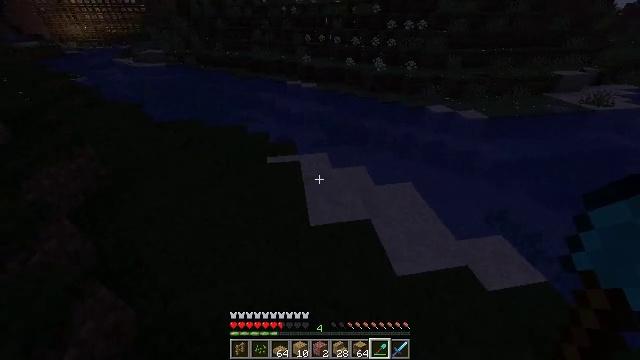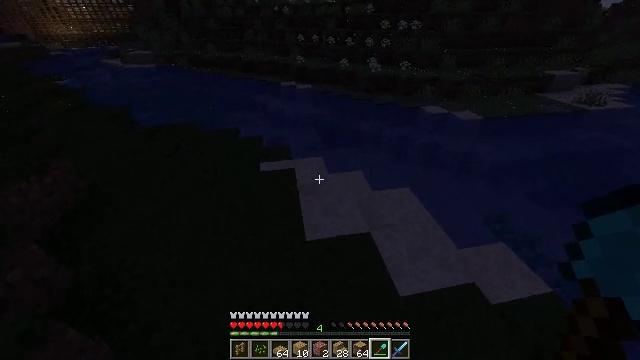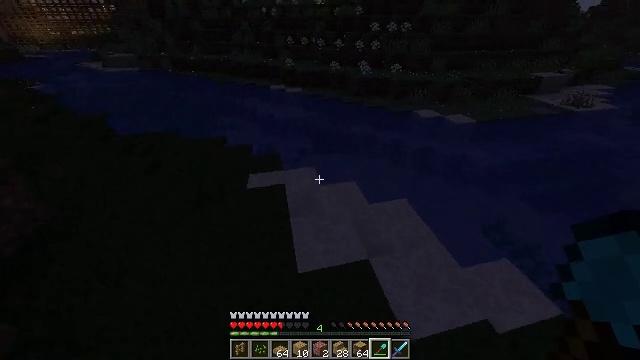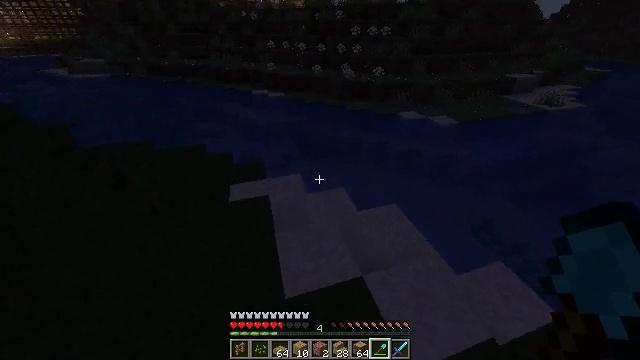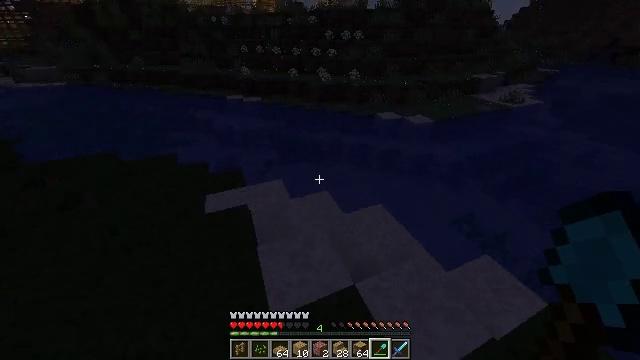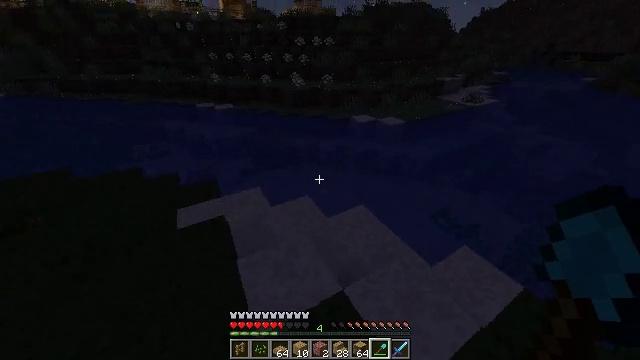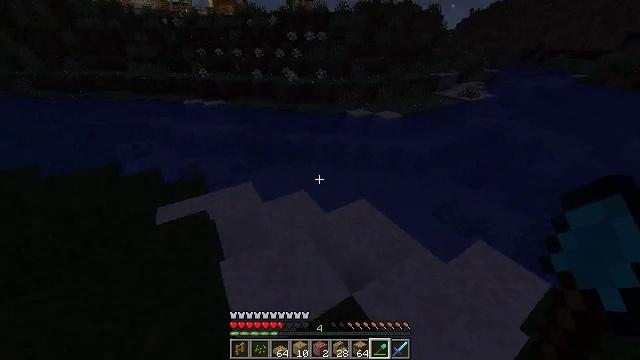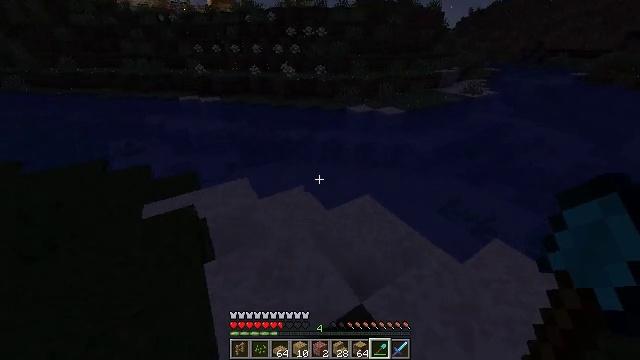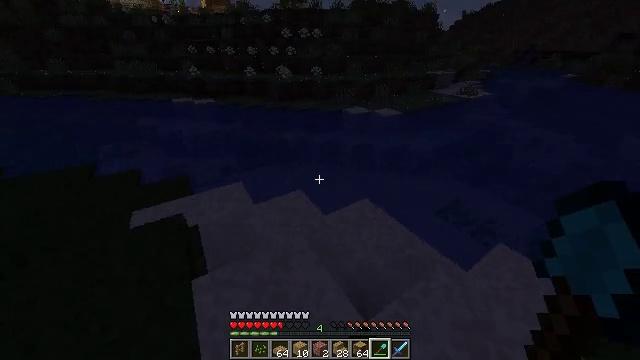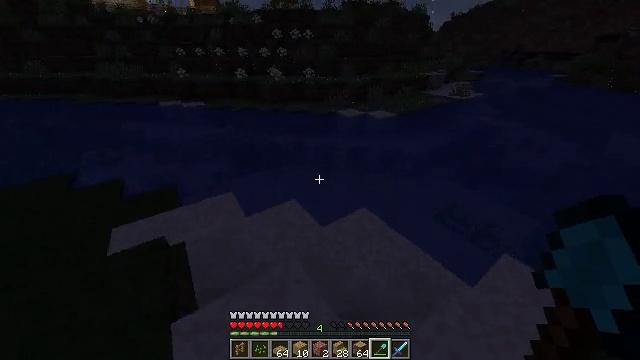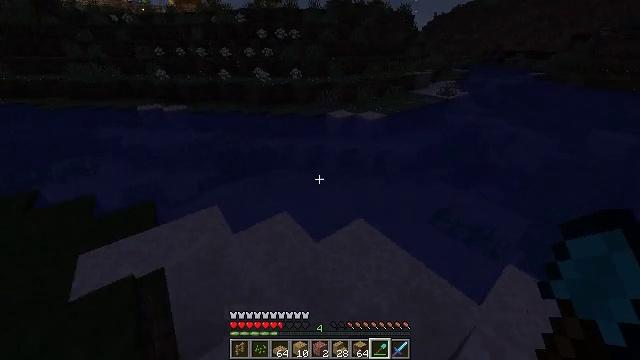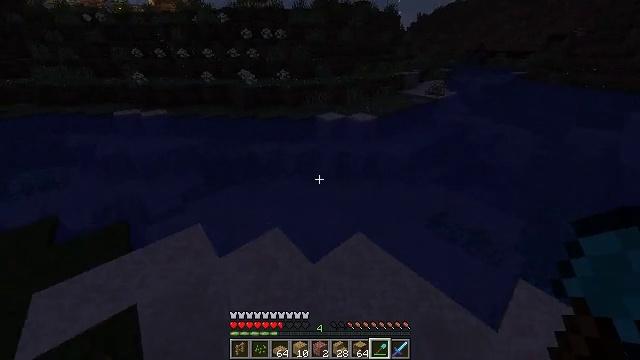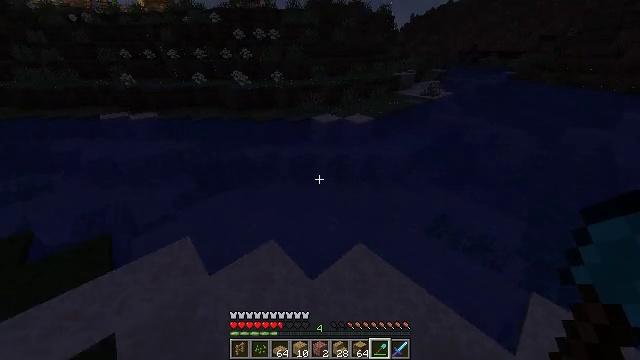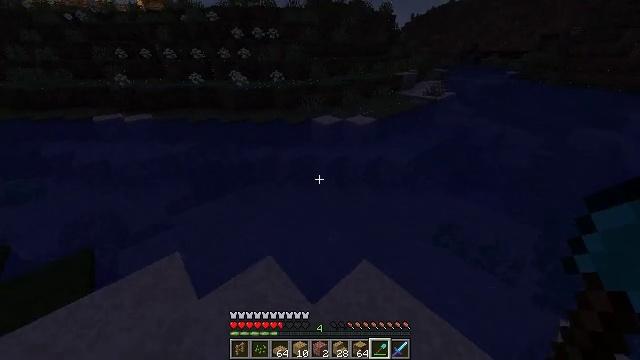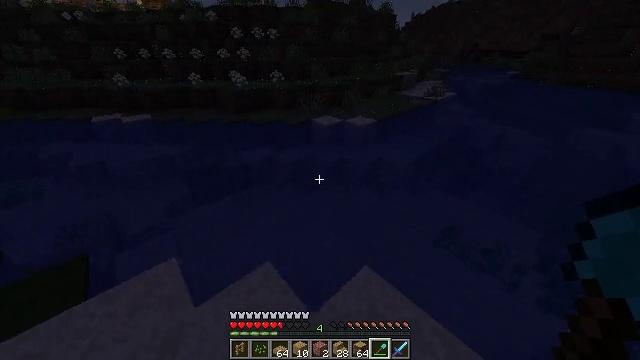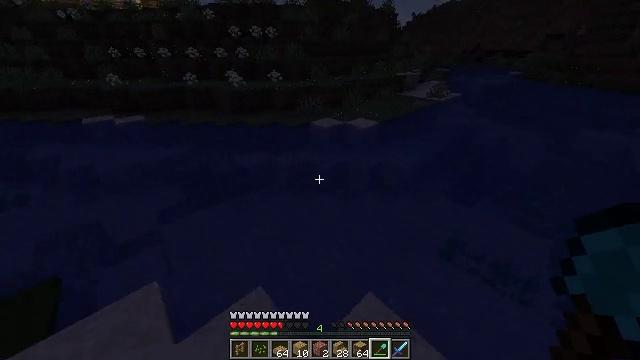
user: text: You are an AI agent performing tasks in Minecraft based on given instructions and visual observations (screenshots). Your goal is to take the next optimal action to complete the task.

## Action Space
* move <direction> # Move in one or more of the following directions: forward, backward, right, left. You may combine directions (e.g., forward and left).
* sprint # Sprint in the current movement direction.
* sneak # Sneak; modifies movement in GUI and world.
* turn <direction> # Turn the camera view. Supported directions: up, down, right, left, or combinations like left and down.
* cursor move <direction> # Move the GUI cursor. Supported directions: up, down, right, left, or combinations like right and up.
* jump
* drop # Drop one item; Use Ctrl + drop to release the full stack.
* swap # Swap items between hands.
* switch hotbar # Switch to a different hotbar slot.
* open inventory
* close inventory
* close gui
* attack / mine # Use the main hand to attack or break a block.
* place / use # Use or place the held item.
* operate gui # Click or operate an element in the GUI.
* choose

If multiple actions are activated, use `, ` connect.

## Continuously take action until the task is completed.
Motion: motion action
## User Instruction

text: Mine the oak fence from the structure.
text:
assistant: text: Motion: move forward, sprint, turn right
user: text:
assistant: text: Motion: move forward, sprint, turn right
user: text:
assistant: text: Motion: move forward, sprint, turn right
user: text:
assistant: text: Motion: move forward, turn right and up
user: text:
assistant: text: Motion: move forward, turn right and up
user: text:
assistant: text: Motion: move forward, sprint, turn right
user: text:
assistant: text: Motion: move forward, sprint
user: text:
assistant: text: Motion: move forward, sprint, turn right
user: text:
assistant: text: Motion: move forward, sprint, turn right
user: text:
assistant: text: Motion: move forward, turn right
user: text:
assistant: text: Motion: move forward, turn right
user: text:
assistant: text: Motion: move forward, turn right
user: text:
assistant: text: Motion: move forward, sprint
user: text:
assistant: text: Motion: move forward, sprint
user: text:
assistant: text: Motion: move forward, sprint
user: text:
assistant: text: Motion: move forward, sprint
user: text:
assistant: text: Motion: move forward, turn left
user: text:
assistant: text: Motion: move forward, turn left
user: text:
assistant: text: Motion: move forward, turn left
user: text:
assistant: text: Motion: move forward
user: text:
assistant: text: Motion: move forward, turn left
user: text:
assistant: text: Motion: move forward, turn left
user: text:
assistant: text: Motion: move forward, turn left, jump
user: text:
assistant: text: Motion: move forward, turn left and up, jump
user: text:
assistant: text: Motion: move forward, turn left and up, jump
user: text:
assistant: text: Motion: move forward, jump
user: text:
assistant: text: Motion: move forward, jump
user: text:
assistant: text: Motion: move forward, jump
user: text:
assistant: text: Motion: move forward, jump
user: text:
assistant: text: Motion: move forward, jump